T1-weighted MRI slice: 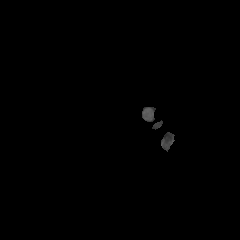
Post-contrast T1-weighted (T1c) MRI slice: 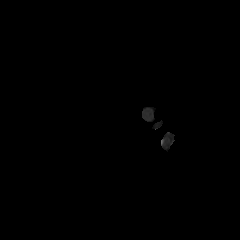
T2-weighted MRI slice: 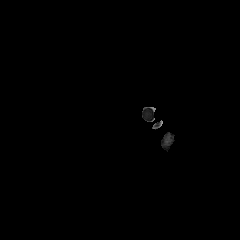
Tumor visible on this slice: no